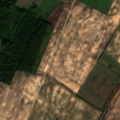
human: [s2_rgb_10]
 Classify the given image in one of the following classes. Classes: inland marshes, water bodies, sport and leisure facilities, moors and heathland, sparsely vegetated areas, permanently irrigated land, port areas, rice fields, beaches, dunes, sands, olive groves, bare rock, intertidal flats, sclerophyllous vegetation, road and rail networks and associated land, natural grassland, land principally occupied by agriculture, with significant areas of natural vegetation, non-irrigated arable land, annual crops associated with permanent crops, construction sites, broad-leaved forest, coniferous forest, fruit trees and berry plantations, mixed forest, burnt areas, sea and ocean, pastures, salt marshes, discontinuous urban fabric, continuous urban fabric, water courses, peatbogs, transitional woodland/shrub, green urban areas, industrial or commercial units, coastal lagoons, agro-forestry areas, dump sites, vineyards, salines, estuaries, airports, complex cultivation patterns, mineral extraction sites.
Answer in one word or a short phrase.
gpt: non-irrigated arable land, broad-leaved forest